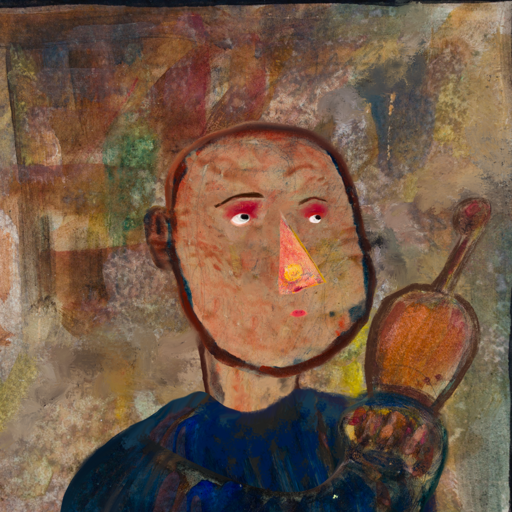
Background: Mosgoul, Head And Neck Side: Orphan, Face Side: Irani, Bust: Pipe, Hair Side: Blank, Head Accessory: Blank, Second Necklace: Blank, Necklace: Blank, Baby: Blank